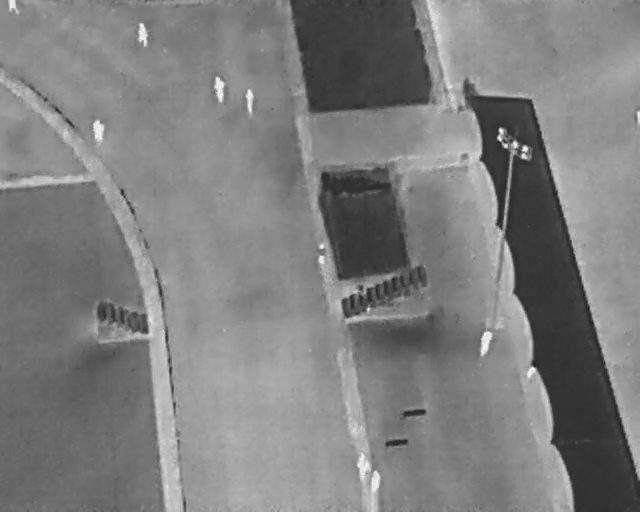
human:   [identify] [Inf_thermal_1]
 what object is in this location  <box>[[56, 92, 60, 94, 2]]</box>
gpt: <ref>1 medium person at the bottom</ref>